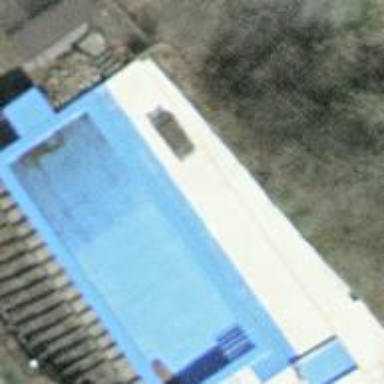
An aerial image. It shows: Swimming pool located in leisure land.